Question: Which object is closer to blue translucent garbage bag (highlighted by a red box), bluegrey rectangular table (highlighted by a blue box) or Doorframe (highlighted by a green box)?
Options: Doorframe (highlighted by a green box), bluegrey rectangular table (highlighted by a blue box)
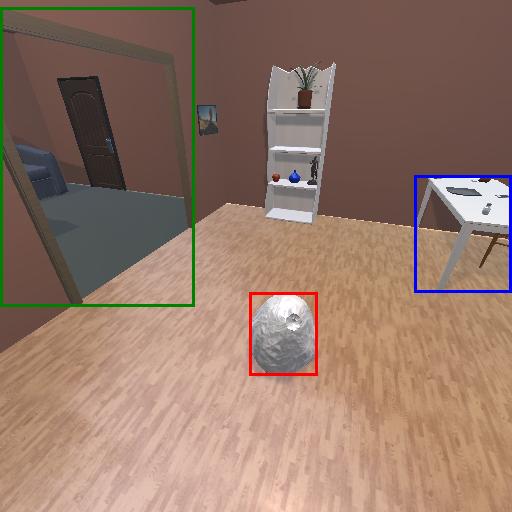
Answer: Doorframe (highlighted by a green box)